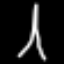
Label: The Eiffel Tower